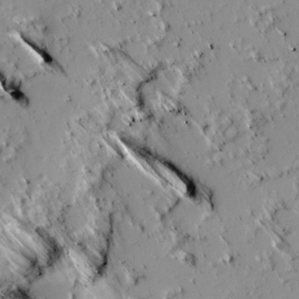
Label: non_frost